Question: I have some XML content (UTF-8), that contains invalid characters (nokogiri tells me 'Line 2190, SyntaxError: PCDATA invalid Char value 15' when I try to parse the content with 'Nokogiri::XML(content)').
The character is displayed in Sublime Text editor as a "SI":

When I try to copy the character, nothing gets copied, so I can't even look it up. When I open it for example in my Atom Editor, the "SI" is not displayed. However, when I step through the characters with the right key, I have to type twice to get over the place where the "SI" character is placed.
First, what kind of character is this? And second: Is there a way in Ruby, to remove such characters. I tried it with 'content.chars.select{|i| i.valid_encoding?}.join' but it doesn't remove the character.
I found the character by reading the original file with ruby. The character is '' and '"".ord' returns the character code '15'. Regarding <URL>.join', but if there are other characters like this, this seems like not a good approach. Any ideas?
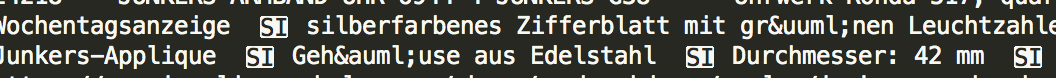
Answer: If it were byte sequences actually invalid for the encoding (UTF-8), then in ruby 2.1+, you could use the String#scrub method. It will by default replace invalid chars with the "unicode replacement character" (usually represneted as a question mark in a box), but you can also use it to remove them entirely.
However, as you note, your 'weird byte' is actually valid UTF-8 represneting the unicode codepoint "", the 'SHIFT IN' control character. (Good job figuring out the actual bytes/character involved, that's the hard part!)
So we have to be clear about what we mean by "characters like that", if we want to remove them. Characters like what?
Nokogiri is complaining that it's invalid in an XML "PCDATA" (Parsed Character Data) area. Why would it be legal unicode/UTF-8, but invalid in XML PCDATA? What is legal in XML character data? I tried to figure it out, but it gets confusing, with the <URL>, and making what are to my eyes contradictory statements about other things.
I'm not sure exactly what characters Nokogiri will disallow from PCData, we'd have to look at the Nokogiri source (or more likely the libxml source), or try to ask a question of someone who knows more about nokogiri/libxml's source.
However, "" is a "control character", it's unlikely you want control characters in your XML character data (unless you know you do), and the XML spec seems to discourage control characters (and apparently Nokogiri/libxml actually disallows them?). So one way to interpret "characters like this" is "control characters".
You can remove all control characters from a string with this regex, for example:
'''
"Some string more".gsub(/[-]/ , '') # remove control chars, unicode codepoints from 0001 to 001A
# => "Some string more"
'''
If we interpret "characters like this" as any character that doesn't print -- a wider category than "control characters", and will include some that nokogiri has no problem with at all. We can try to remove a bit more than just control characters by using ruby's support for unicode character classes in regexes:
'''
some_string.gsub(/[^[:print:]]/ , '')
'''
'[:print]' is documented rather vaguely as "excludes control characters, and similar", so that's kind of a match for our vague spec of what we want to do. :)
So it really depends on what we mean by "characters like this". Really, "characters like this" for your case probably means "any char that Nokogiri/libxml will refuse to allow", and I'm afraid I haven't actually answered question, because I'm not sure and was not able to easily figure it out. But for many cases, removing control chars, or even better removing chars that don't match '[:print]' will probably do just fine, unless you have a reason to want control chars and similar to remain (if you knew you needed them as record separators, for instance).
If instead of removing, you wanted to replace them with the unicode replacement char, which is commonly used to stand in for "byte sequence we couldn't handle":
'''
"Shift in: ".gsub(/[^[:print:]]/, "")
# => "Shift in: "
'''
If instead of removing them you want to escape them in some way they can be reconstructed after XML parsing.... ask again with that and I'll figure it out, but I haven't yet now. :)
Welcome to dealing with character encoding issues, it sure does get confusing sometimes.